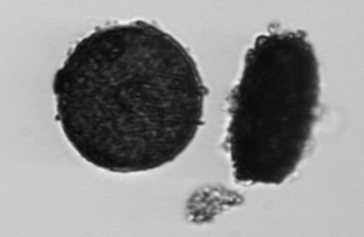
Label: Coscinodiscus